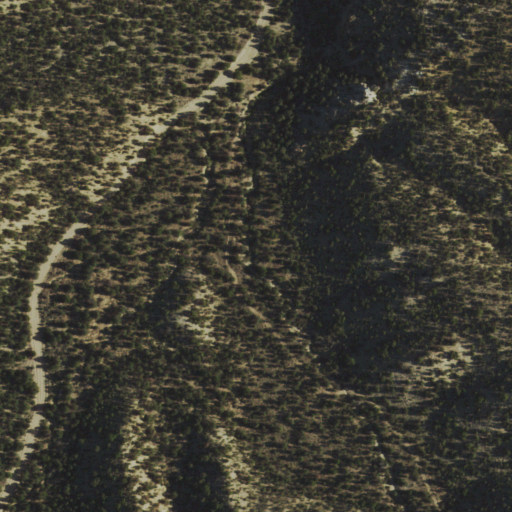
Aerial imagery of valley in Nevada named Burnt Canyon containing evergreen forest and shrub